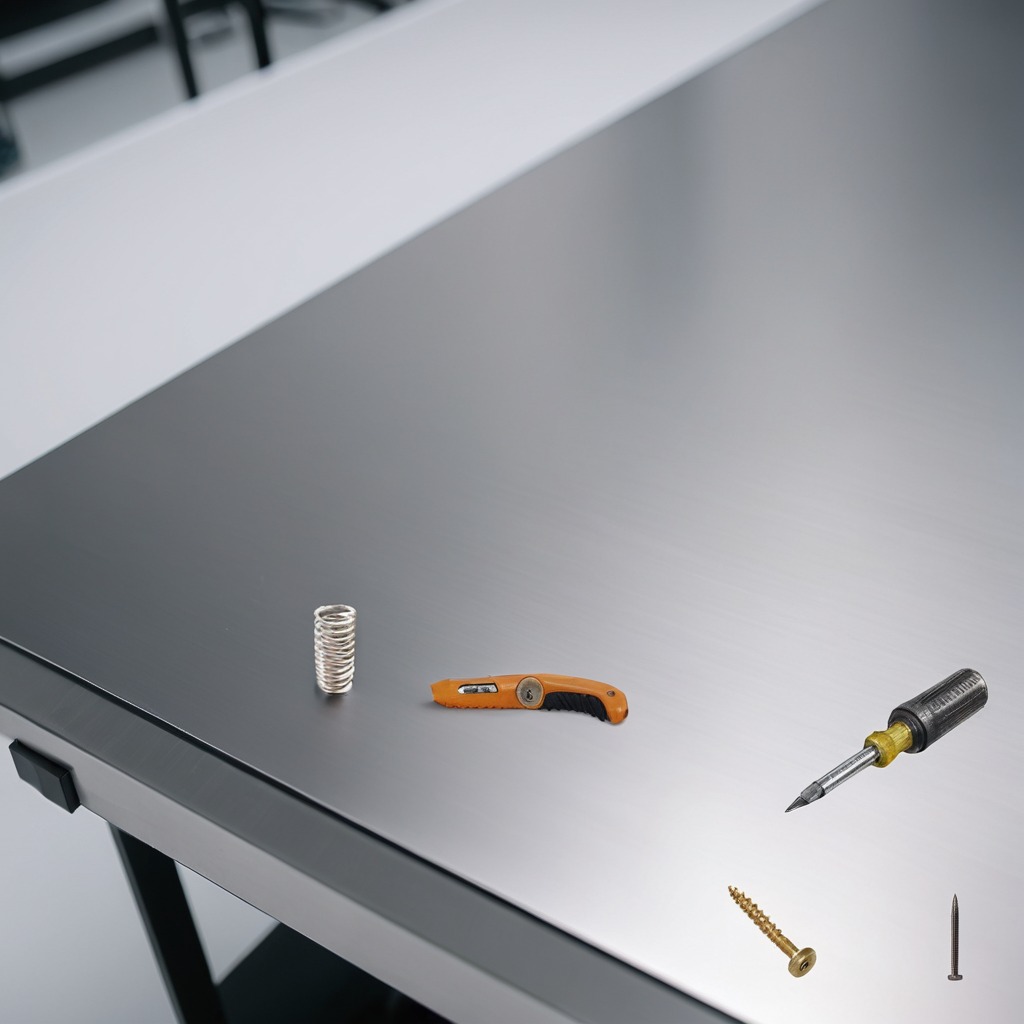
A utility knife, a metal machine screw, an iron nail, a coiled metal spring, and a screwdriver are lying on the stainless steel table.